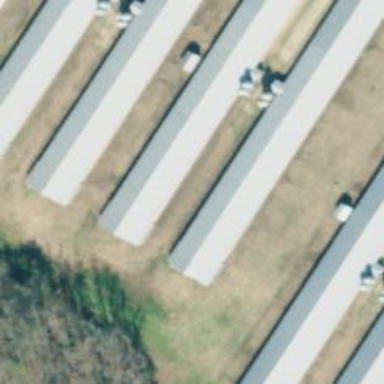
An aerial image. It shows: Poultry house.